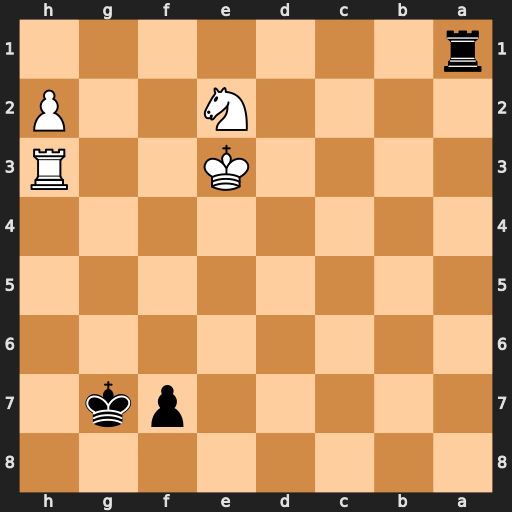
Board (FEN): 8/5pk1/8/8/8/4K2R/4N2P/r7
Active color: b
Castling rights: -
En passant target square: -
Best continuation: Ra3+ Kf2 Rxh3